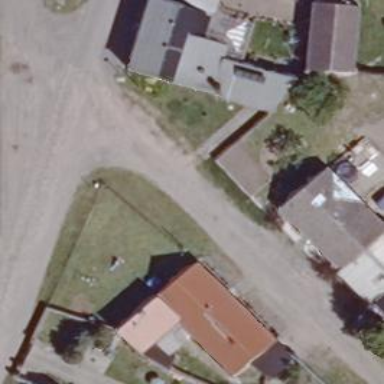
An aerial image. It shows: Residential alleyway.